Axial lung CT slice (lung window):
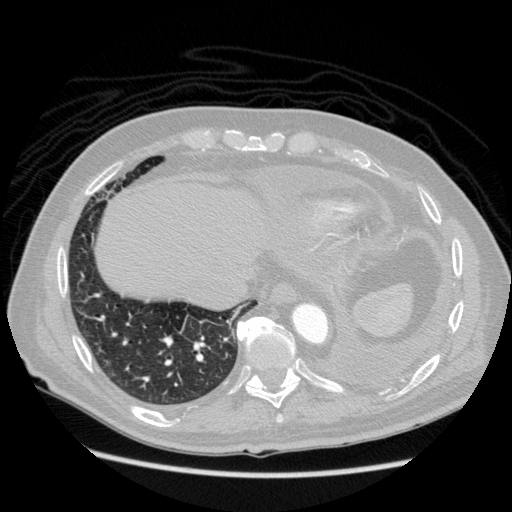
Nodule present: no